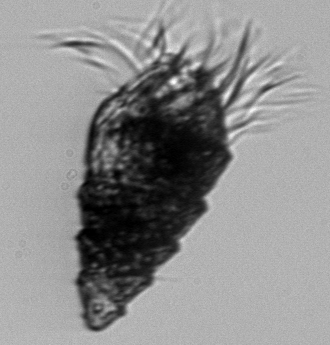
Label: Laboea_strobila